Question: I want to know if it is possible to get the IP of machine, logged on user, hostname from event id 4624 using vbscript?
I want a vbscript which takes out this information:
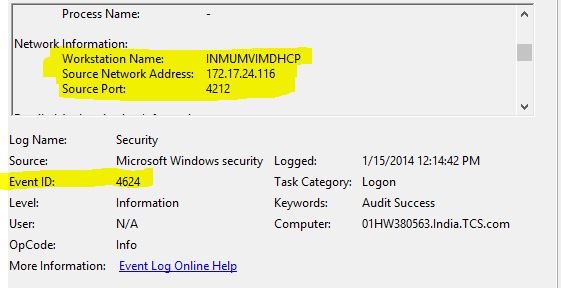
Answer: It's possible. You need to query events with the ID 4624 from the eventlog and then parse name, IP address and port out of the message string, e.g. with a regular expression:
'''
Set wmi = GetObject("winmgmts://./root/cimv2")
Set re = New RegExp
re.Pattern = "Network Information:\s+" & _
"Workstation Name:\s*(.*?)\s+" & _
"Source Network Address:\s*(.*?)\s+" & _
"Source Port:\s*(\d+)"
qry = "SELECT * FROM Win32_NTLogEvent WHERE EventCode=4624"
For Each evt In wmi.ExecQuery(qry)
For Each m In re.Execute(evt.Message)
hostname = m.SubMatches(0)
address = m.SubMatches(1)
port = m.SubMatches(2)
Next
WScript.Echo hostname & " [" & address & ":" & port & "]"
Next
'''